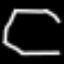
Label: octagon